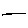
Label: line